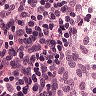
Metastatic tissue present: no